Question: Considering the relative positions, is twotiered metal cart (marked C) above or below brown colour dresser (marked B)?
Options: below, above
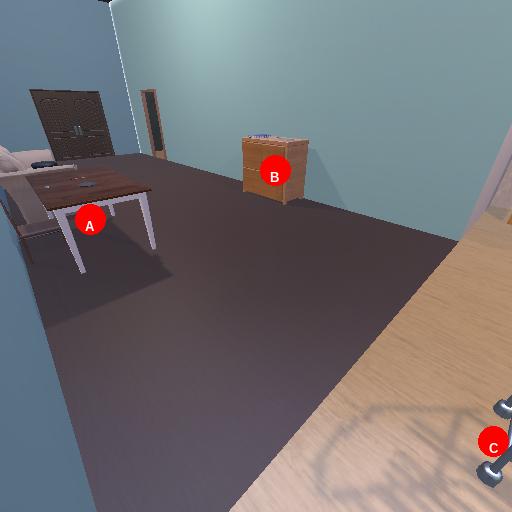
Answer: below